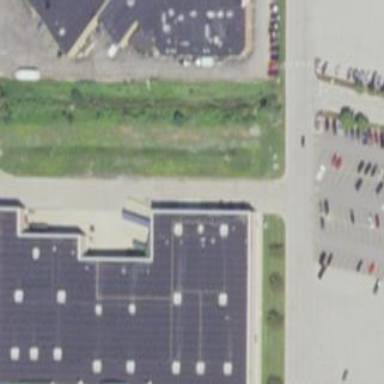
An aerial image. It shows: Commercial building.